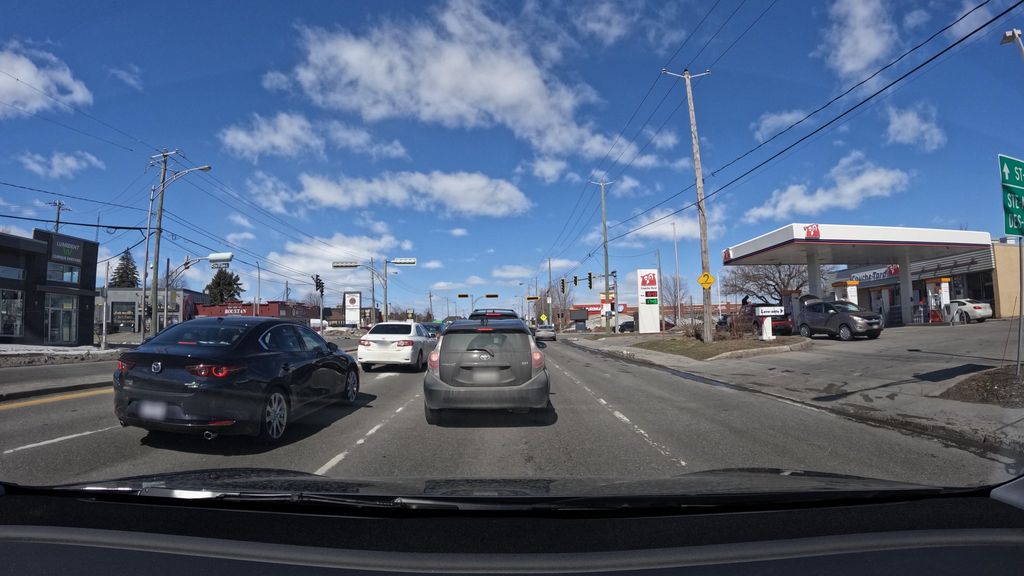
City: montreal